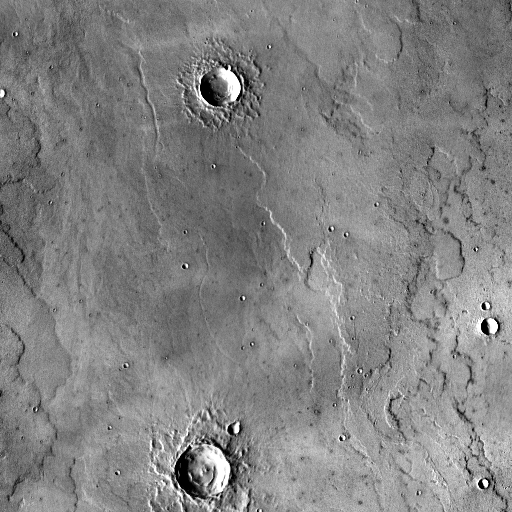
Crater classes present: Background, Other, Layered